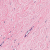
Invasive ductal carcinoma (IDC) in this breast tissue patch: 0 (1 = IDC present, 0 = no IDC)